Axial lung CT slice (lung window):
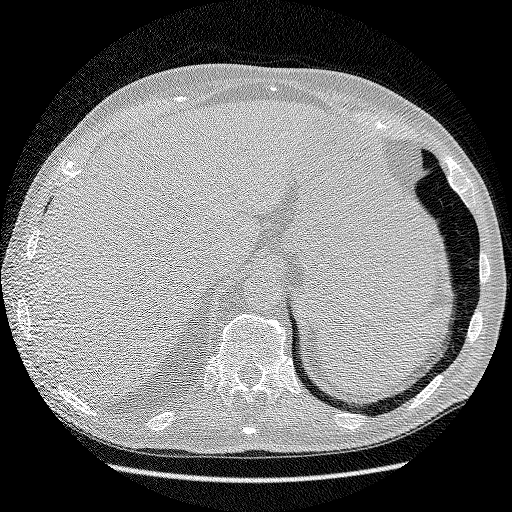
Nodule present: no